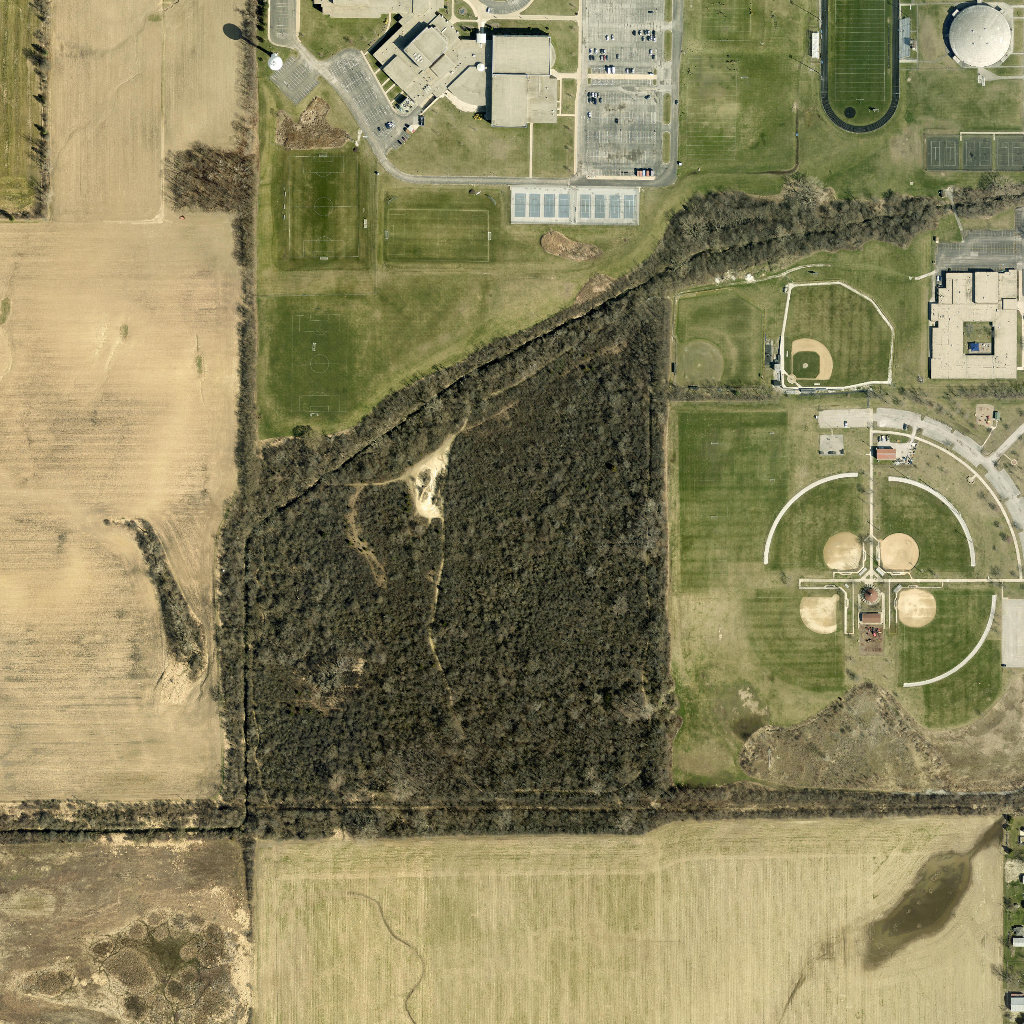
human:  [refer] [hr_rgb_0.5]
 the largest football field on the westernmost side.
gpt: <box>[[28, 15, 35, 25, 0]]</box>